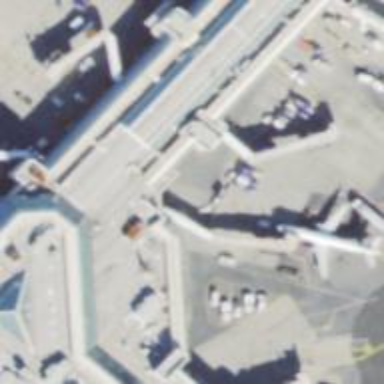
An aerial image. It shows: Airport gate.